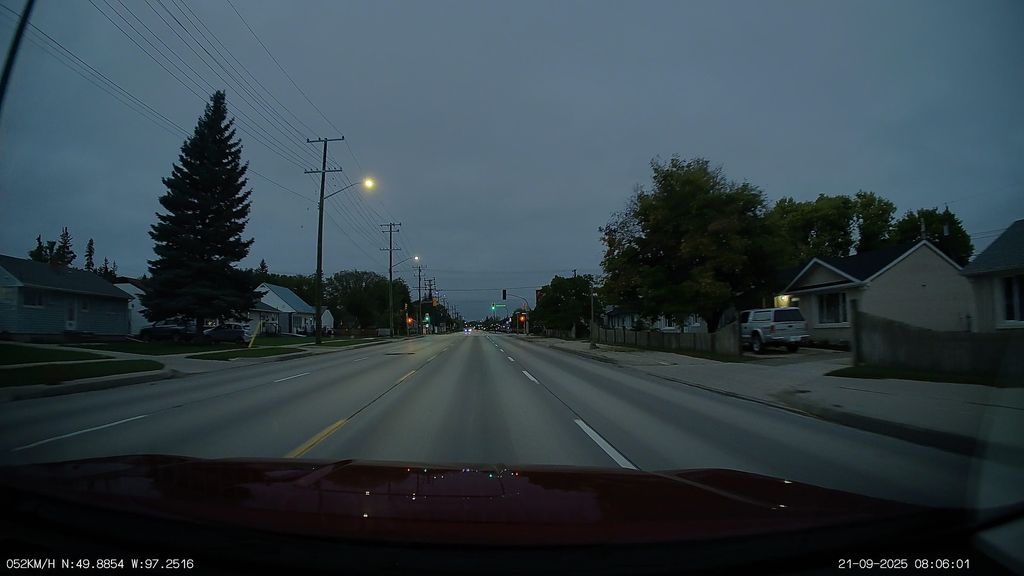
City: winnipeg